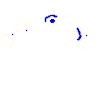
Particle: proton